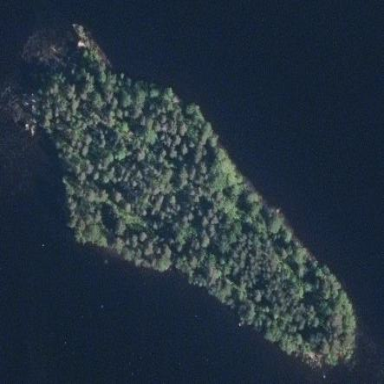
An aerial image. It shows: Islet covered with woodland.